【题型】解答题　【知识点】立体几何　【难度】easy
如图，在棱长为 1 的正方体 $ABCD-A_1B_1C_1D_1$ 中，$E,F$ 分别为 $DD_1,BD$ 的中点，点 $G$ 在 $CD$ 上，且 $CG = \frac{1}{4}CD$。

\vspace{1em}
\noindent

(1) 求 $EF$ 与 $C_1G$ 所成角的余弦值；

\noindent
(2) 求点 $E$ 到平面 $AB_1C$ 的距离。
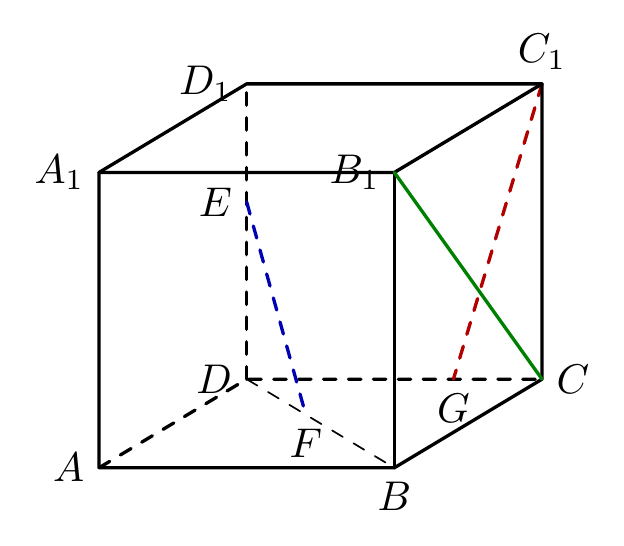
【解答】
【详解】(1) 以 $DA,DC,DD_1$ 所在直线分别为 $x$ 轴，$y$ 轴，$z$ 轴，建立如图所示的空间直角坐标系。

根据题意，$A(1,0,0)$，$E\left(0,0,\frac{1}{2}\right)$，$F\left(\frac{1}{2},\frac{1}{2},0\right)$，$B(1,1,0)$，$D_1(0,0,1)$，$G\left(0,\frac{3}{4},0\right)$，$C_1(0,1,1)$。

所以 $\overrightarrow{EF} = \left(\frac{1}{2},\frac{1}{2},-\frac{1}{2}\right)$，$\overrightarrow{GC_1} = \left(0,\frac{1}{4},1\right)$。

\[
\therefore \cos\langle \overrightarrow{EF},\overrightarrow{GC_1}\rangle = \frac{\overrightarrow{EF} \cdot \overrightarrow{GC_1}}{|\overrightarrow{EF}| \cdot |\overrightarrow{GC_1}|} = -\frac{\sqrt{51}}{17}
\]

又 $EF$ 与 $C_1G$ 所成角的范围为 $\left[0,\frac{\pi}{2}\right]$，

$\therefore EF$ 与 $C_1G$ 所成角的余弦值为 $\boldsymbol{\frac{\sqrt{51}}{17}}$。

\vspace{1em}
\noindent
(2) $\because$ 由三垂线定理有 $BD_1 \perp CB_1, BD_1 \perp AC$，$AC \cap CB_1 = C$ 且两直线都在面 $AB_1C$ 内，则 $BD_1 \perp$ 平面 $AB_1C$，

$\therefore$ 平面 $AB_1C$ 的法向量为 $\vec{n} = \overrightarrow{D_1B} = (1,1,-1)$，又 $\overrightarrow{AE} = \left(-1,0,\frac{1}{2}\right)$，

$\therefore$ 点 $E$ 到平面 $AB_1C$ 的距离
\[
d = \frac{|\overrightarrow{AE} \cdot \vec{n}|}{|\vec{n}|} = \frac{|-1+0-\frac{1}{2}|}{\sqrt{3}} = \frac{\sqrt{3}}{2}
\]